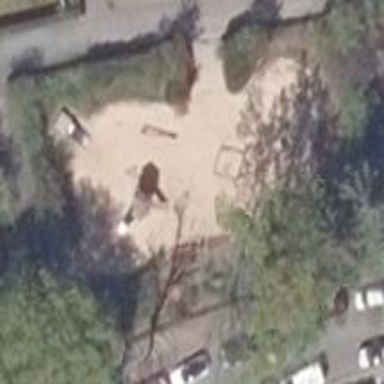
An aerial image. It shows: Playground area for leisure land.